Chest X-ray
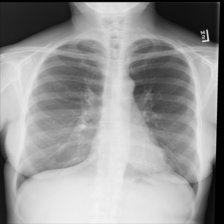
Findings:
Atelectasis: negative
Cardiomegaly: negative
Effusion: negative
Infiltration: negative
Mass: negative
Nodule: negative
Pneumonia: negative
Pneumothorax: negative
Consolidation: negative
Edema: negative
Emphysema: negative
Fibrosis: negative
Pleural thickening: negative
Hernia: negative